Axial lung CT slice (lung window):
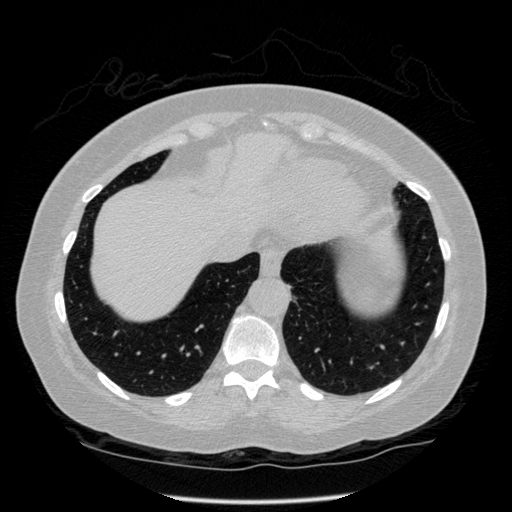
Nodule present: no